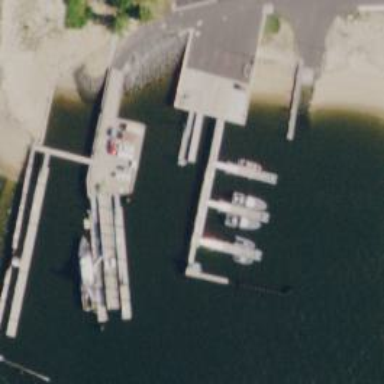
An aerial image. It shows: Pier used as boat lift along the waterway.